Question: I would like to have a certain .gitignore file created in the directory of a New Project when I create it in IntelliJ. Is there a way to set this up to automatically happen?

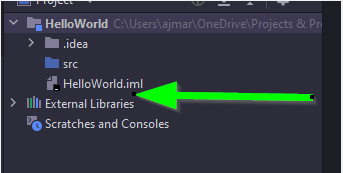
Answer: You can use project templates for that. See <URL>